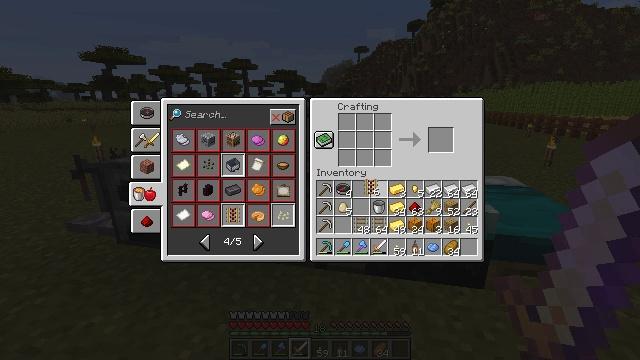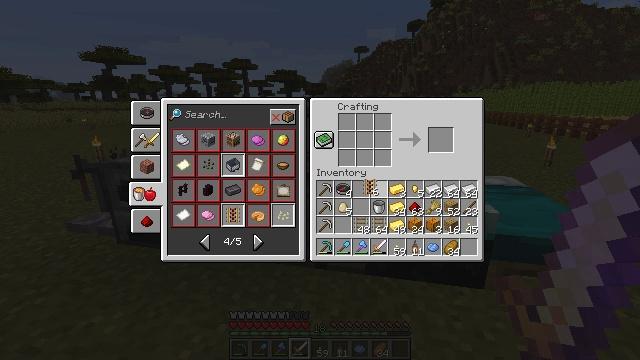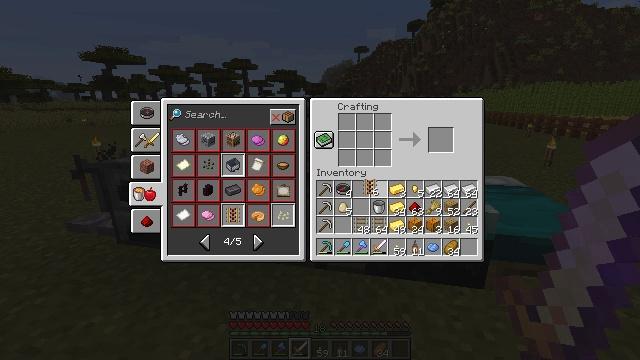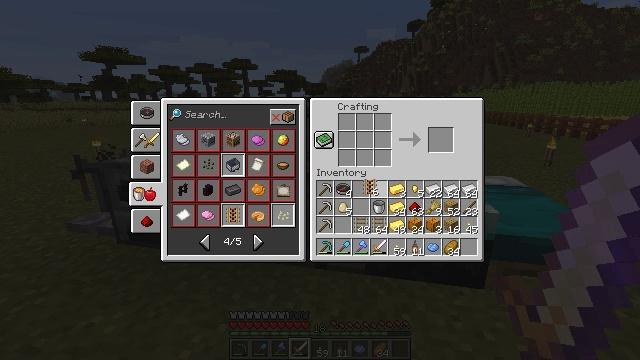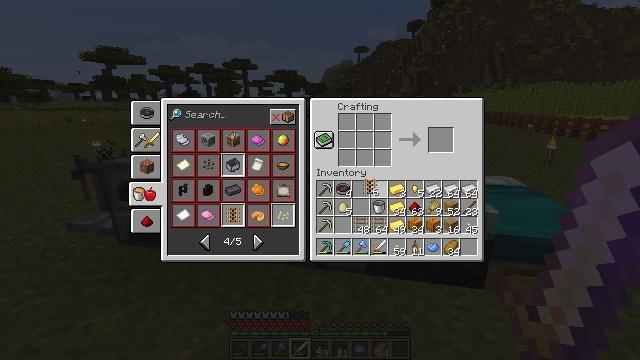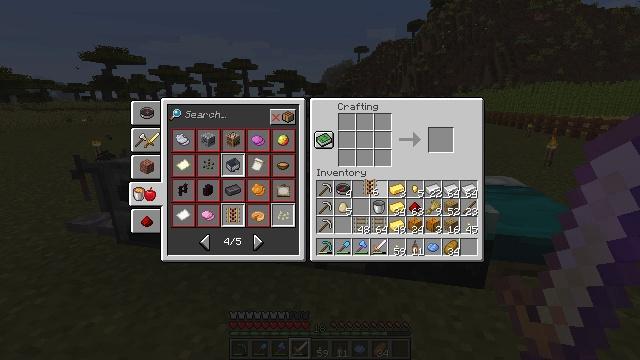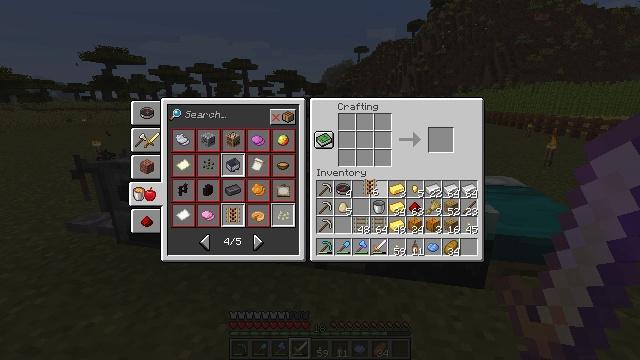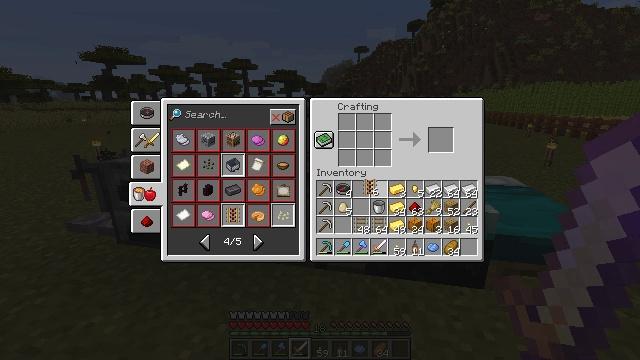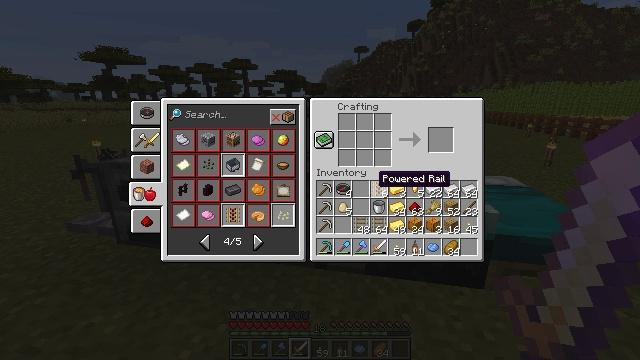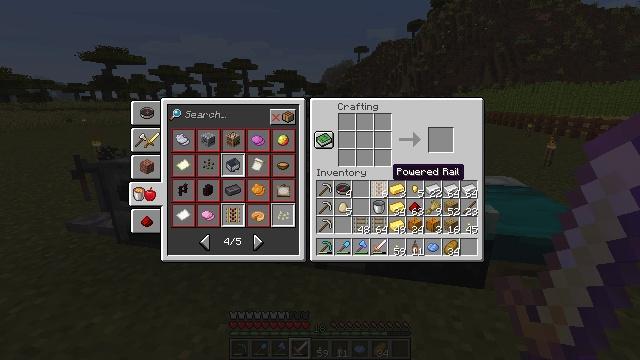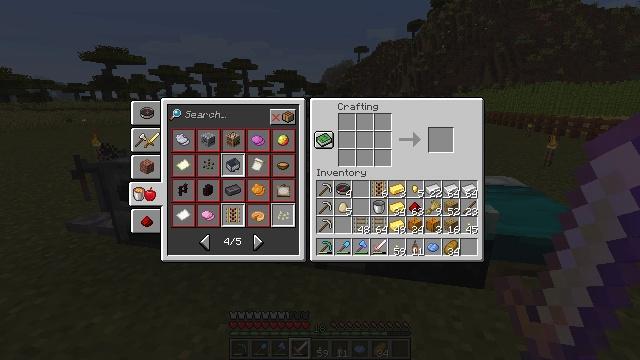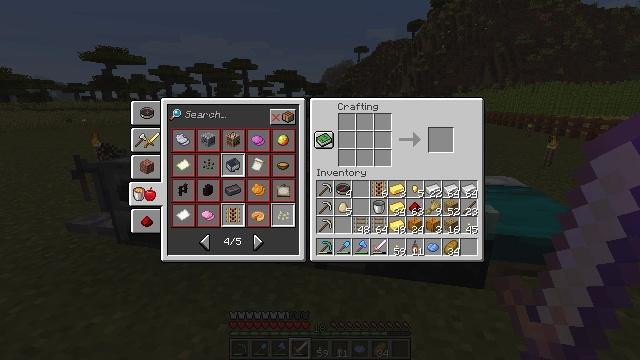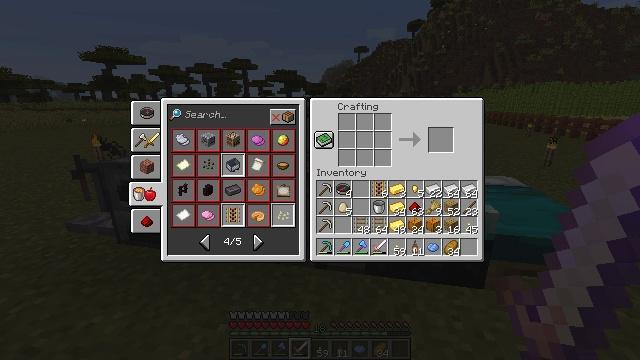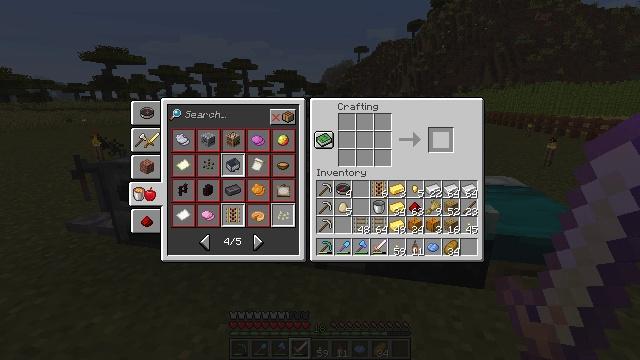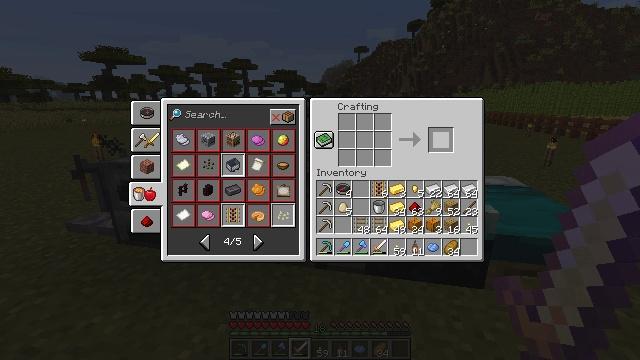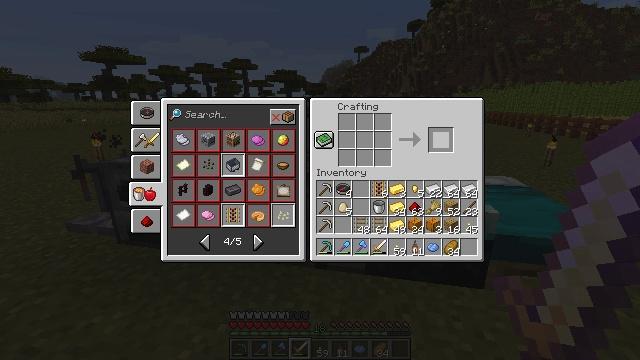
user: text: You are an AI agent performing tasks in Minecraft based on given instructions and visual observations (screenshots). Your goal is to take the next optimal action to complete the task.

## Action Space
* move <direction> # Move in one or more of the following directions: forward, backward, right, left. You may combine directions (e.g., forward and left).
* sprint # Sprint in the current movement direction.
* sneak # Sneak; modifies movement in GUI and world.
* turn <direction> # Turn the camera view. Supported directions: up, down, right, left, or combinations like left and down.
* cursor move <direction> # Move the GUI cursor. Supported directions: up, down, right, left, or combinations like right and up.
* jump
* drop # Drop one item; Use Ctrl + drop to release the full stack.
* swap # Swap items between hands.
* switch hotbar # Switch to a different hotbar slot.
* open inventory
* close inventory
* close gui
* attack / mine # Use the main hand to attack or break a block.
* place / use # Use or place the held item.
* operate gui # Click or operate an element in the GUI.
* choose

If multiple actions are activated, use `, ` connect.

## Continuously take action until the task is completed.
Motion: motion action
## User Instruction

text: Combine gold, sticks, and redstone in the crafting table to make a powered rail.
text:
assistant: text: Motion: no_op
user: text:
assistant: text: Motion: no_op
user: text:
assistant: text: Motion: no_op
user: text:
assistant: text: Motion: no_op
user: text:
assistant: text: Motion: operate gui
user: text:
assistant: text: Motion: operate gui
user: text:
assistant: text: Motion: operate gui
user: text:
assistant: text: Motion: no_op
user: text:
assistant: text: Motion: cursor move right and up
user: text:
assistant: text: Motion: cursor move right and up
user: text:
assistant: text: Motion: cursor move right and up
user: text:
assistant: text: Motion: cursor move right and up
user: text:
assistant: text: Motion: no_op
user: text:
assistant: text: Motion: no_op
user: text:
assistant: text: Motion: no_op
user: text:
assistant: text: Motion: no_op
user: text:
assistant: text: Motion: no_op
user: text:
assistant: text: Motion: no_op
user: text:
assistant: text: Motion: operate gui
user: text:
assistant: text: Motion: operate gui
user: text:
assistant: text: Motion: operate gui
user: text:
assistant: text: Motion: no_op
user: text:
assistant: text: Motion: no_op
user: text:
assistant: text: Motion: no_op
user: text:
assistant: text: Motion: cursor move left
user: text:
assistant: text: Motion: cursor move left
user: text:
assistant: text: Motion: cursor move left
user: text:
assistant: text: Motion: cursor move left
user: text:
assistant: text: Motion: cursor move left and down
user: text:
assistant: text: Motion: cursor move left and down